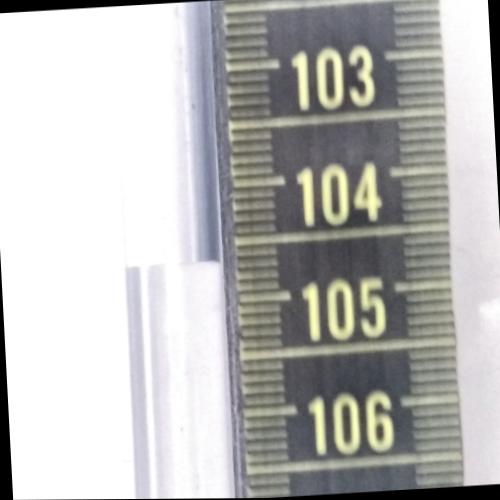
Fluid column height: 104.7 cm